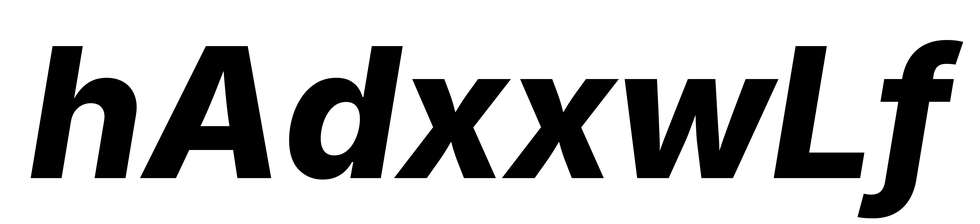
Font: Inter-Italic_ExtraBold_Italic